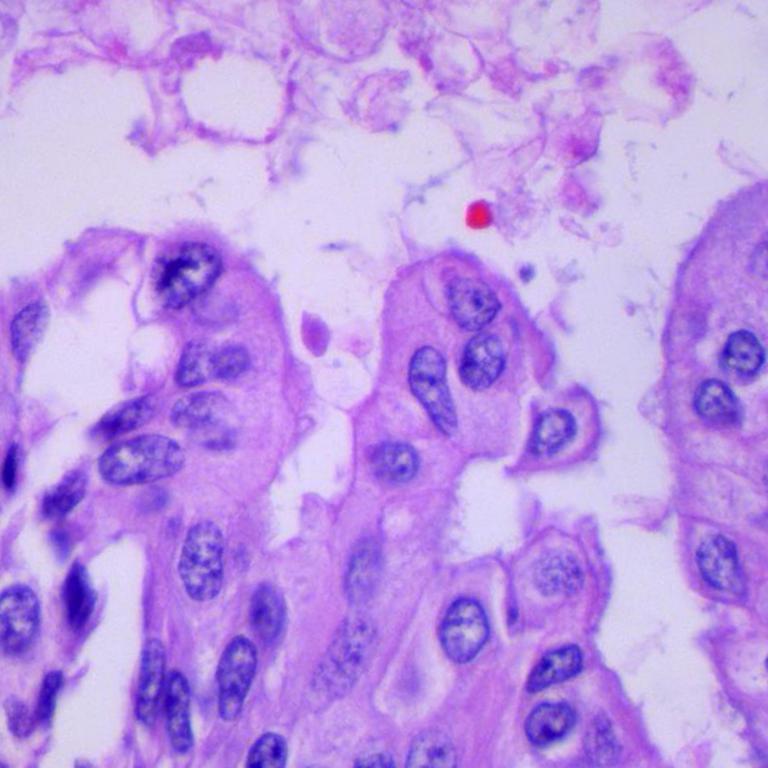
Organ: lung
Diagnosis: adenocarcinomas